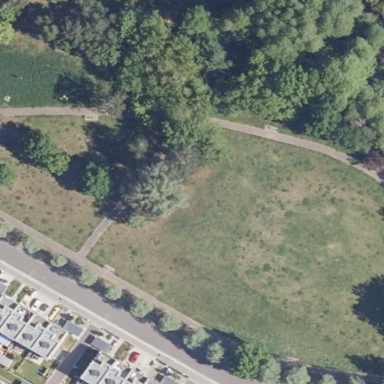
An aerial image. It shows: Lovely park for leisure and relaxation.